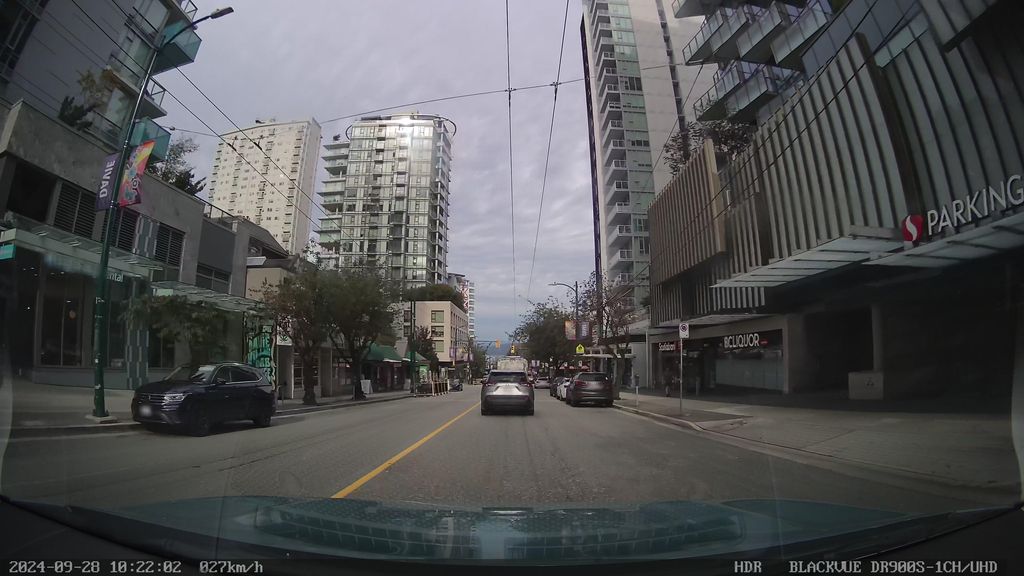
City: vancouver